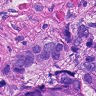
Metastatic tissue present: yes